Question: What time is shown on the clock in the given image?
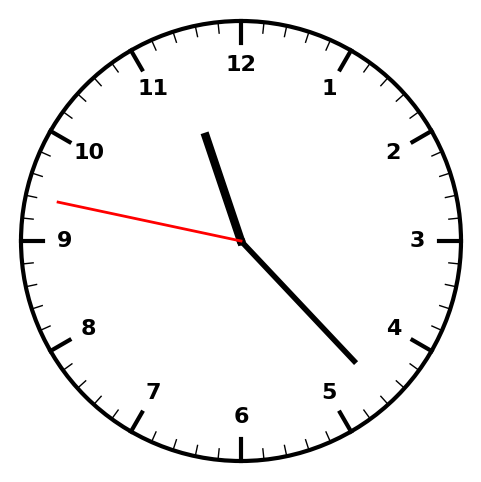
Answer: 11:22:47